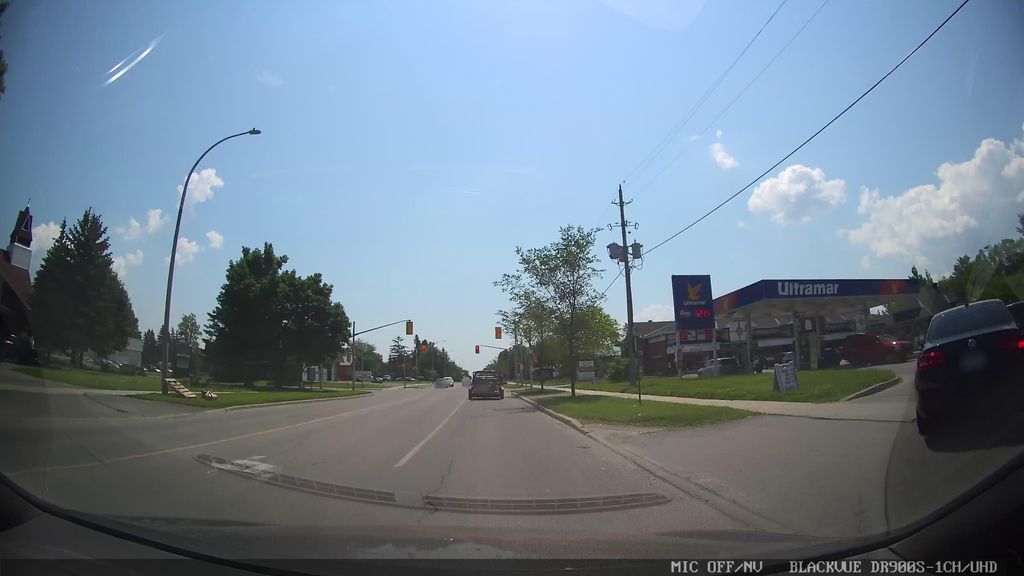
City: ottawa-gatineau